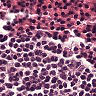
Metastatic tissue present: no